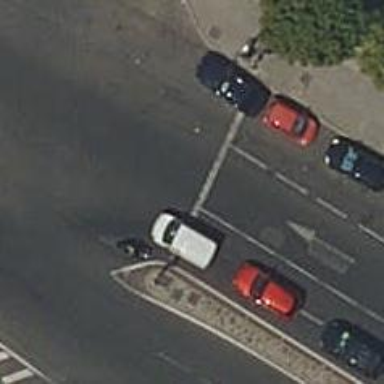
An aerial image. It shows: Road with traffic signals.